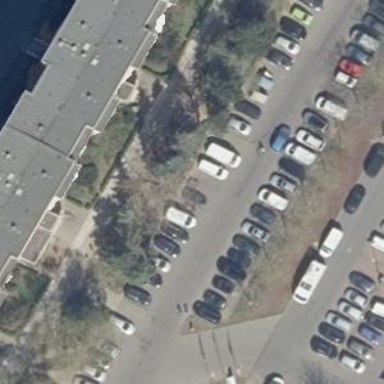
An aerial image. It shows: Parking available on the street side.